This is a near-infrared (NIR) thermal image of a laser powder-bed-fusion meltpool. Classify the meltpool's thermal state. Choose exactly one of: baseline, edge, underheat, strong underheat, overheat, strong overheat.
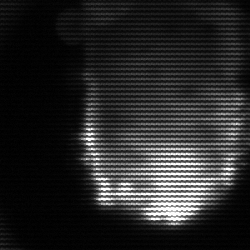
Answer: baseline